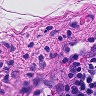
Metastatic tissue present: no